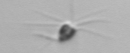
Label: Calciopappus